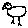
Label: bird